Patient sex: M
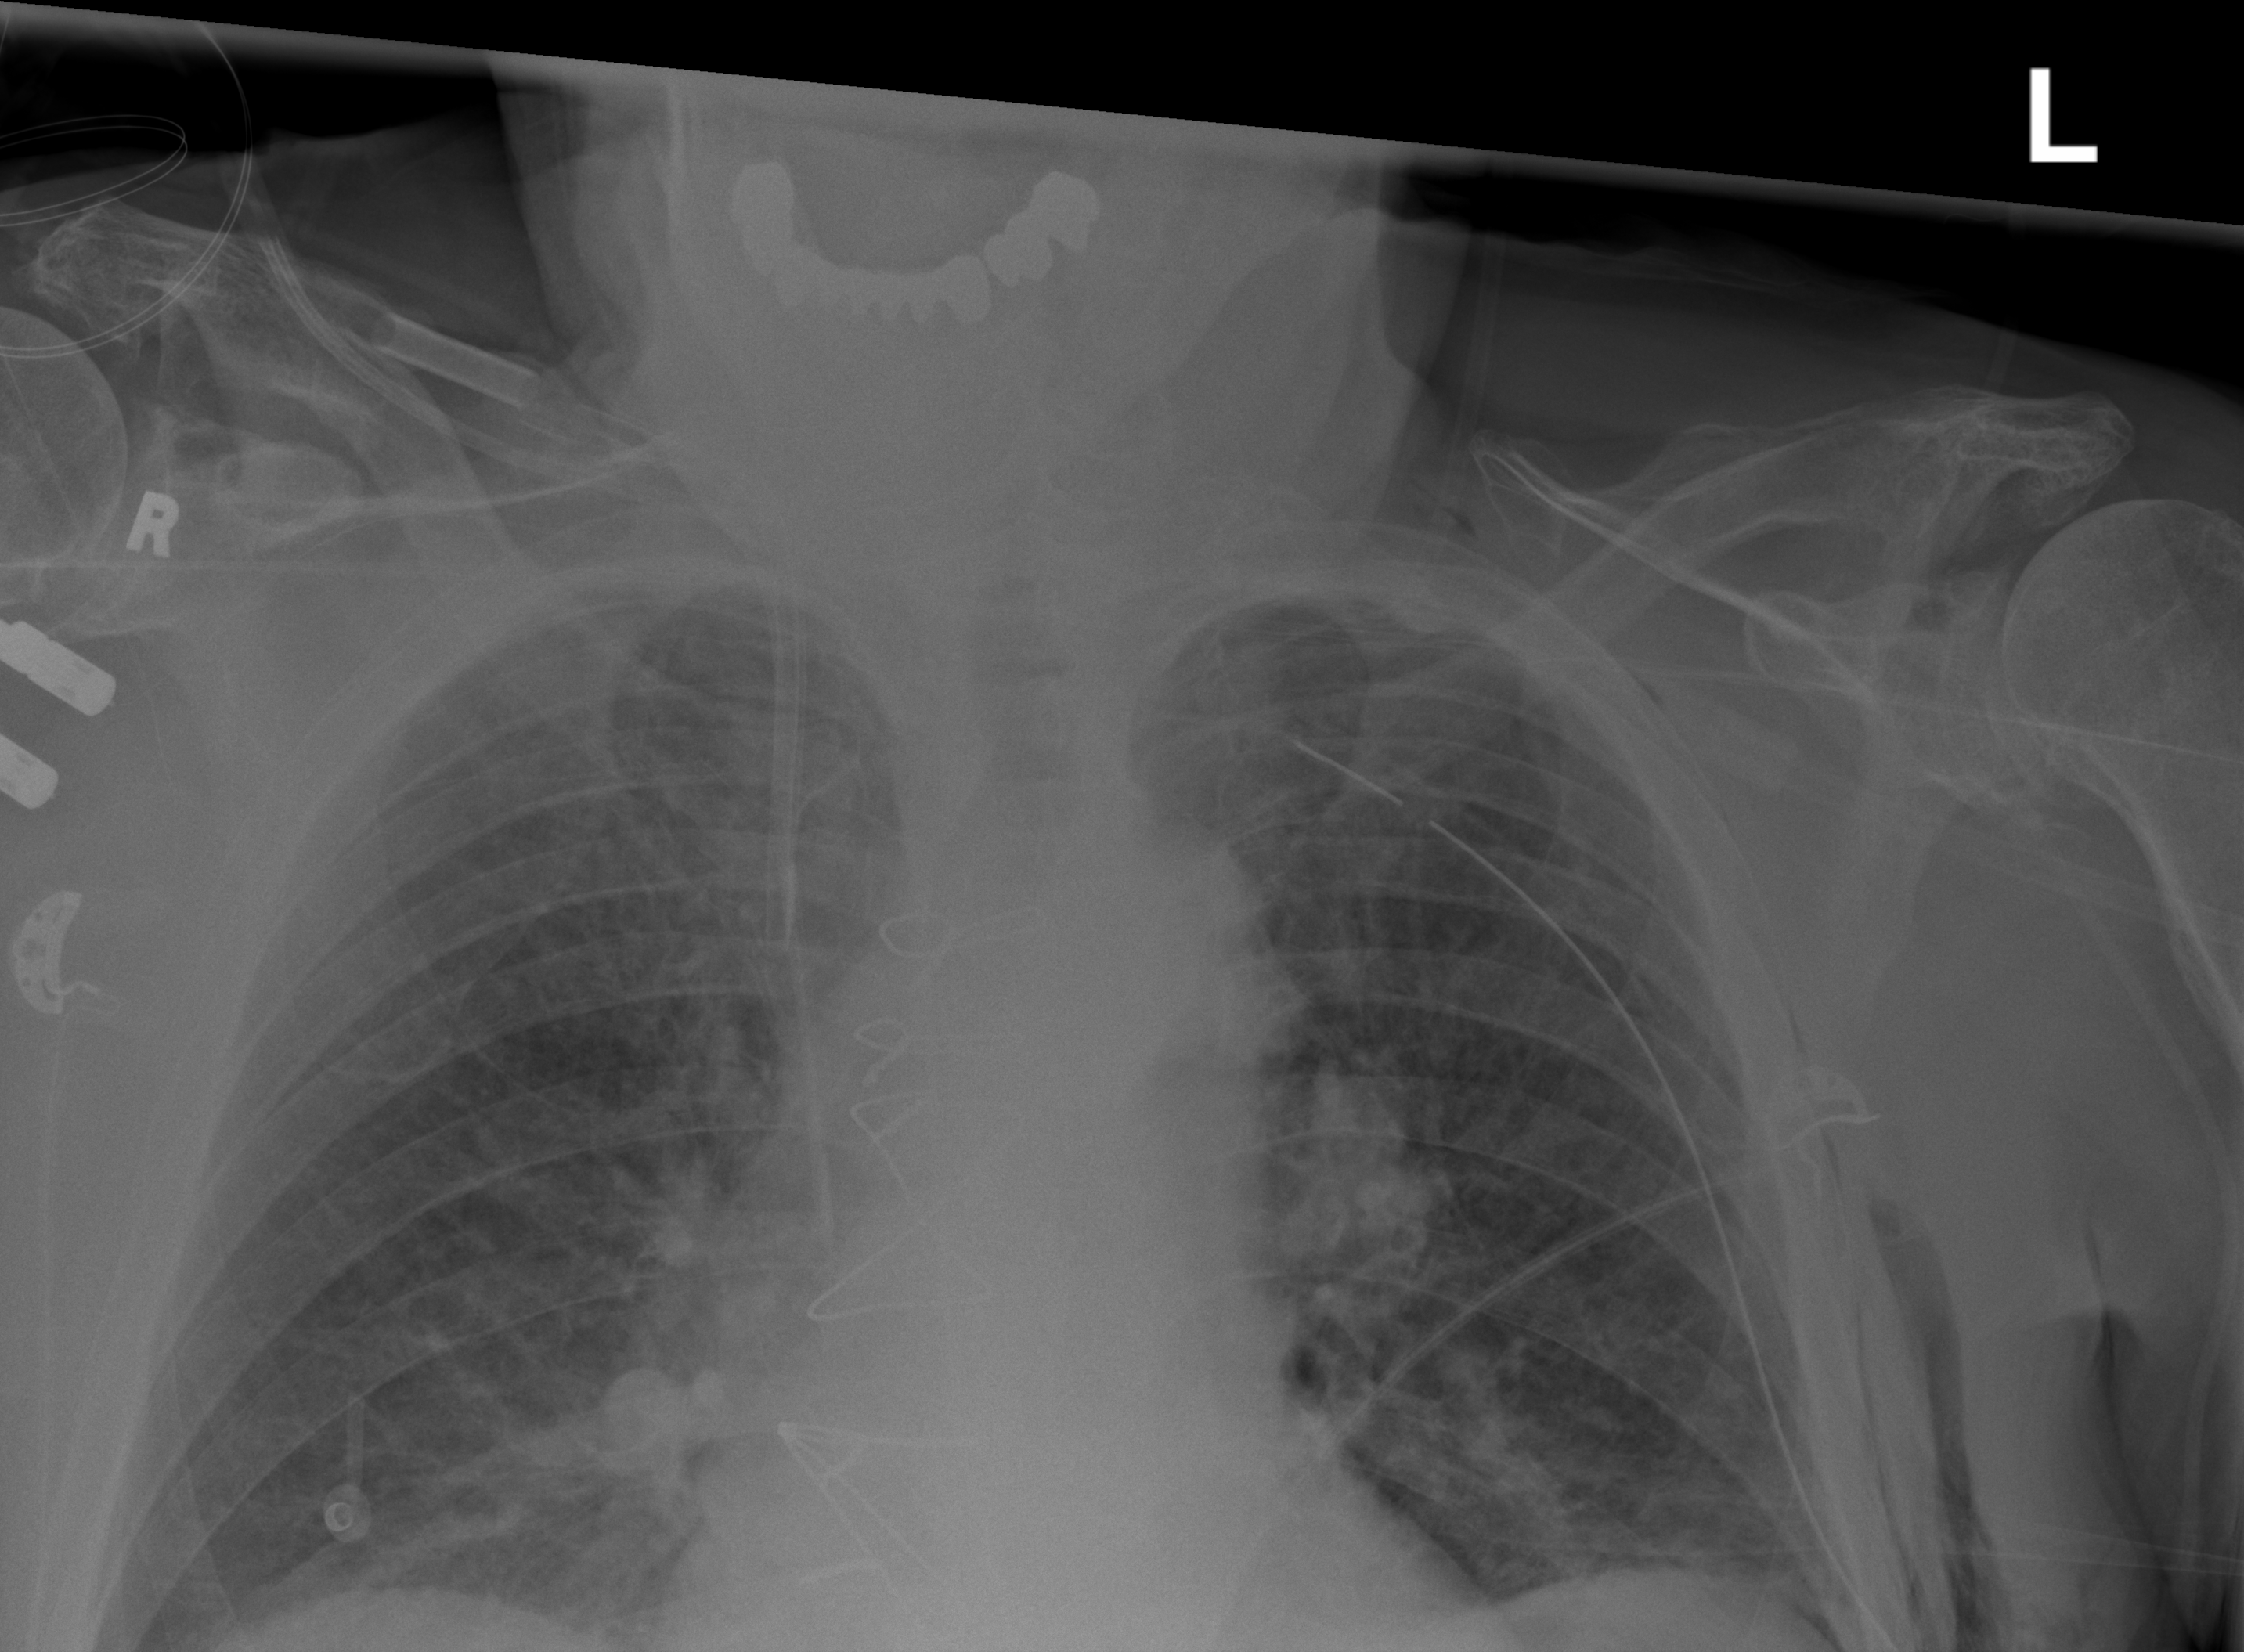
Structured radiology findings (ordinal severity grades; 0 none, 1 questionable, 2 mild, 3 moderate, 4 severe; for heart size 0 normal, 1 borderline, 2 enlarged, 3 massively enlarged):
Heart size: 0
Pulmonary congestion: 2
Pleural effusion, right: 0
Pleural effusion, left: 0
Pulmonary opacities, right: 2
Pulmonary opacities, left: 2
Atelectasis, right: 2
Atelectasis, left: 2